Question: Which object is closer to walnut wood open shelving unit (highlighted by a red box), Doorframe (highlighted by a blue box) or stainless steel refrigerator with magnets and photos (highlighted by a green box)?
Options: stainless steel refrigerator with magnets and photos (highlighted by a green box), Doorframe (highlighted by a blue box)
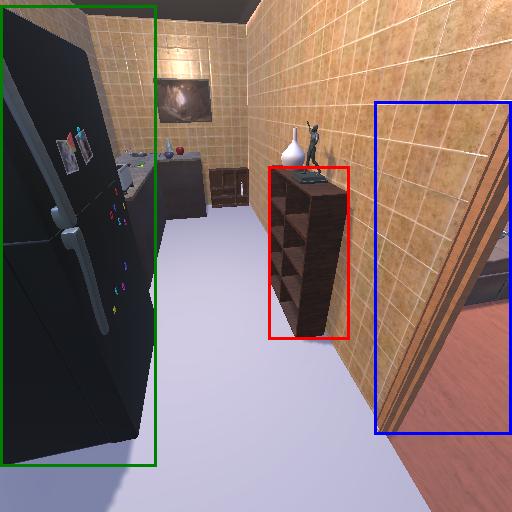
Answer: stainless steel refrigerator with magnets and photos (highlighted by a green box)